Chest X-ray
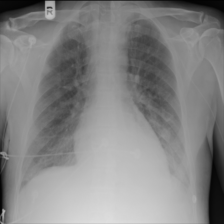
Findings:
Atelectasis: negative
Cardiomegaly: negative
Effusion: positive
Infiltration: negative
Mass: negative
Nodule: negative
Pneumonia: negative
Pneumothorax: negative
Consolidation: negative
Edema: negative
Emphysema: negative
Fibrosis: negative
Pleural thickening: negative
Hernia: negative